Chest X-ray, AP view. Patient: 50 years old, sex F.
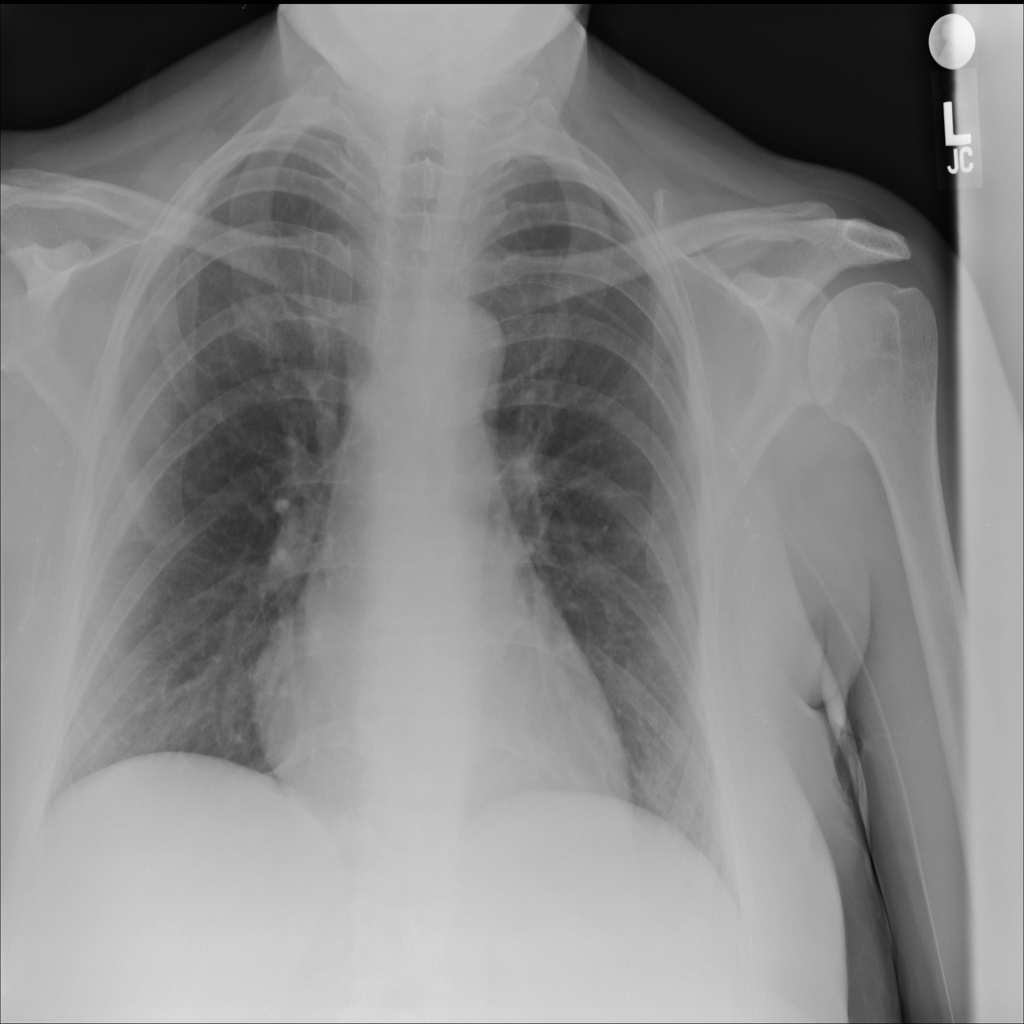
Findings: No Finding